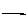
Label: line